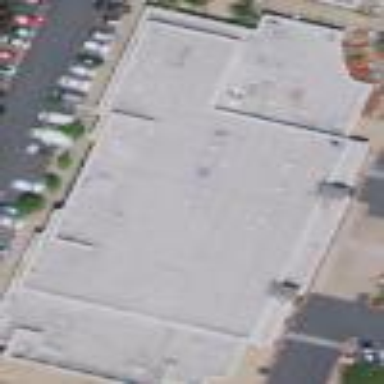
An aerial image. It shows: Commercial building.